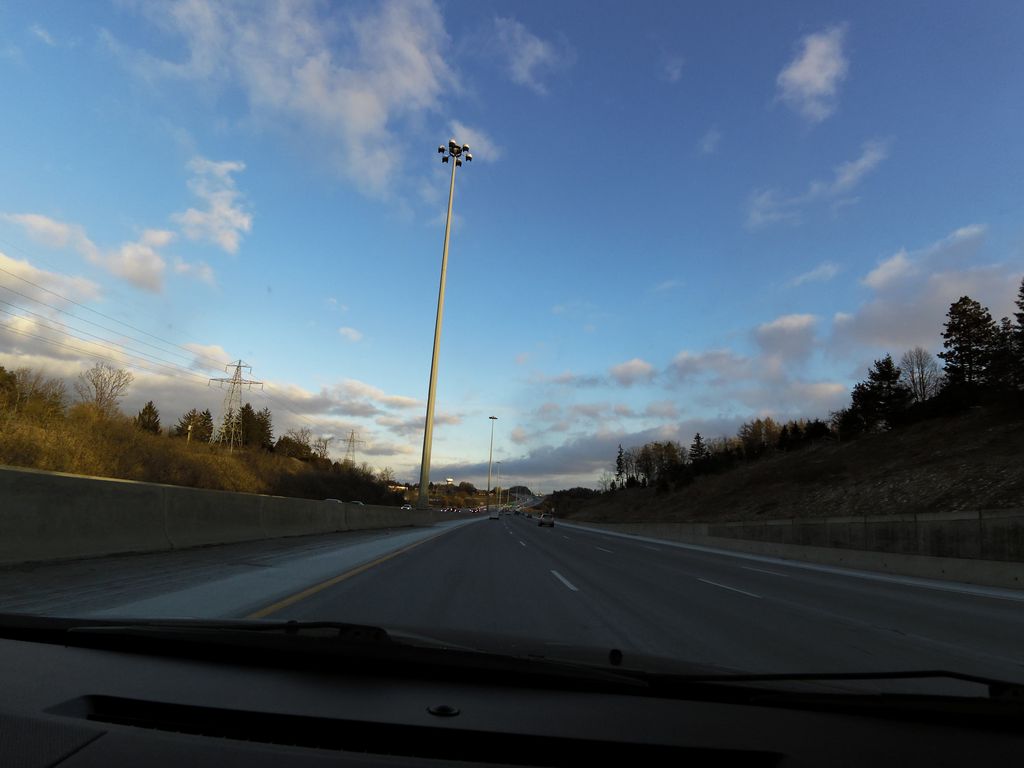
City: kitchener-waterloo